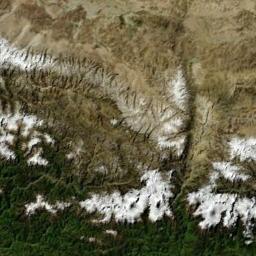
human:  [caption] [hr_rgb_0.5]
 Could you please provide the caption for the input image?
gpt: The snow berg is consist of green plants,Bare land and white snow .

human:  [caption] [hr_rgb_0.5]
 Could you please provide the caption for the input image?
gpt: The snowberg is covered with snow .

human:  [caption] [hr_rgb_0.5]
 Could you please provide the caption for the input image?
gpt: The snow on the snowy mountains is distributed at the junction of brown and green mountains .

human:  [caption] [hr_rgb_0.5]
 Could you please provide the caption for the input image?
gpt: The snowberg is covered with glaciers and vegetation and the snowberg also is partly exposed .

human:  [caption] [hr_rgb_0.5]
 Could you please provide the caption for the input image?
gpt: There are bare land and some snow on the snowberg .